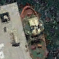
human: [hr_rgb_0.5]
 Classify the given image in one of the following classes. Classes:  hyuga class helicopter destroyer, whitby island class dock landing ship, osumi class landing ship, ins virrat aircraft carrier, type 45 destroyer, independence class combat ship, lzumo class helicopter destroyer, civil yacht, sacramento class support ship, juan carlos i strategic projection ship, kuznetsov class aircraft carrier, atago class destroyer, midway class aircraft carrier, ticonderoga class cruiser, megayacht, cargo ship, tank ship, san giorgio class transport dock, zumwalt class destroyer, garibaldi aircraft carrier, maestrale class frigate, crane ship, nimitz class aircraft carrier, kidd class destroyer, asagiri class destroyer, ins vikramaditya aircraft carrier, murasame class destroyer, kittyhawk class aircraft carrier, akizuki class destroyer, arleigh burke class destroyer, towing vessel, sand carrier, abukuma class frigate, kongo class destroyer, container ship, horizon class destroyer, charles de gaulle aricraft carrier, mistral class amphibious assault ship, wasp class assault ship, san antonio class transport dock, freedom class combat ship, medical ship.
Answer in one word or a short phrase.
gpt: Towing vessel